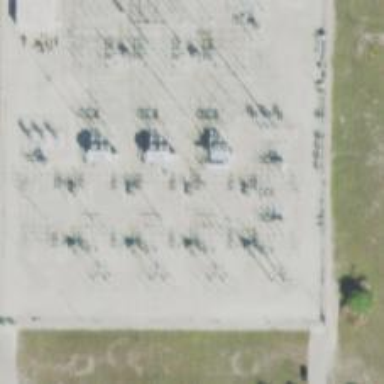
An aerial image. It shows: Switch used for power control.